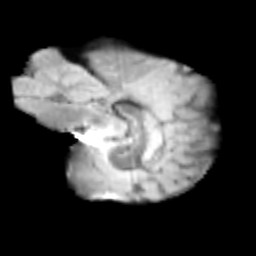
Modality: T2w
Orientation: sagittal
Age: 12
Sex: male
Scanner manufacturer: siemens
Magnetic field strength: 3 T
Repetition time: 3.8 s
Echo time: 0.07 s